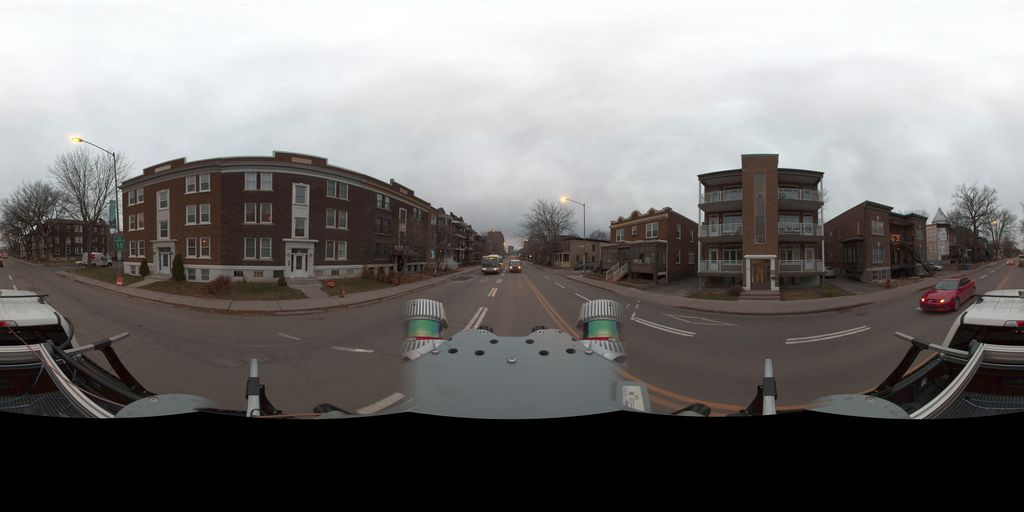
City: quebec_city